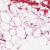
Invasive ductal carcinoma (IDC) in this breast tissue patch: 0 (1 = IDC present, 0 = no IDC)